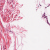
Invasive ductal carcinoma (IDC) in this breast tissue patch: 0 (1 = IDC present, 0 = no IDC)